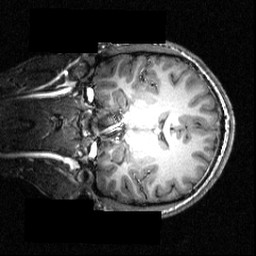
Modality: T1w
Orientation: coronal
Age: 16
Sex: male
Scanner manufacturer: siemens
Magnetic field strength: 3.951 T
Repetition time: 1.5 s
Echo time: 0.00335 s